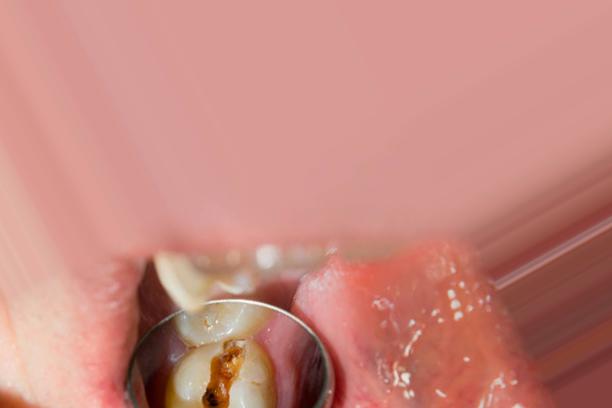
Condition: Caries